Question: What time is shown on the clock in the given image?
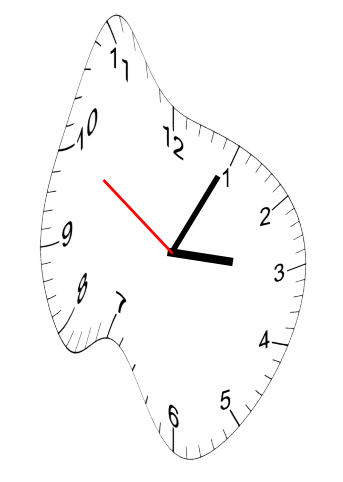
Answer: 03:04:50